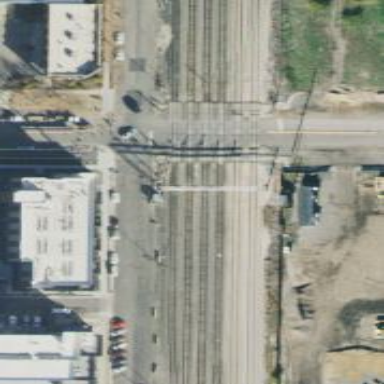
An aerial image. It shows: Railway level crossing.